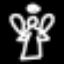
Label: angel